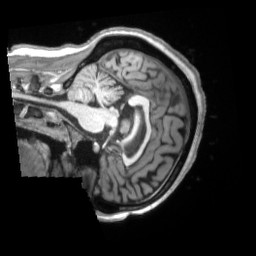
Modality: T1w
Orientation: sagittal
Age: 52
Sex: female
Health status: ill
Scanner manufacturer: siemens
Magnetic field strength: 3 T
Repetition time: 2.2 s
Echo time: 0.00157 s